Question: I'm new to sql server. Is there a way that I could compare the first 2 rows time? My id is unique so if I add another time I want to the same without changing the value of my query. i want to know the time difference of the last 2 rows btw sorry if my question was not clear.

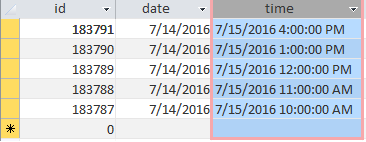
Answer: You can probably come up with a dozen variations on the solutions below. If you can make sense of them all you will have learned a lot of SQL in the process.
'''
-- scalar subqueries
select datediff(second, max("time"), (select max("time") from T)) as difference
from T
where "time" < (select max("time") from T)
-- correlated subquery
select datediff(
second,
(select t2."time" from T as t2 where t2."time" < t."time"),
t."time") as difference
from T as t
where t.id = (select max(id) from T)
-- self outer joins
select datediff(second, max(t2."time"), max(t."time")) as difference
from T as t left outer join T as t2 on t2."time" < t."time" -- by time
select datediff(second, max(t2."time"), max(t."time")) as difference
from T as t left outer join T as t2 on t2.id = t.id - 1 -- by id
-- cross apply
select datediff(second, max(prev."time"), max(t."time")) as difference
from T as t cross apply
(select max("time") from T as t2 where t2."time" < t."time") as prev("time")
-- cte with case expression
with max_time("time") as (select max("time") from T)
select min(case when t."time" <> max_time."time"
then datediff(second, t."time", max_time."time") end) as difference
from T as t cross apply max_time
-- derived table and analytic functions
select difference
from (
select
row_number() over (order by "time" desc) as rn,
datediff(second, lag("time") over (order by "time"), "time") as difference
from T
) T2
where rn = 1
'''